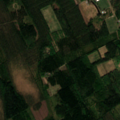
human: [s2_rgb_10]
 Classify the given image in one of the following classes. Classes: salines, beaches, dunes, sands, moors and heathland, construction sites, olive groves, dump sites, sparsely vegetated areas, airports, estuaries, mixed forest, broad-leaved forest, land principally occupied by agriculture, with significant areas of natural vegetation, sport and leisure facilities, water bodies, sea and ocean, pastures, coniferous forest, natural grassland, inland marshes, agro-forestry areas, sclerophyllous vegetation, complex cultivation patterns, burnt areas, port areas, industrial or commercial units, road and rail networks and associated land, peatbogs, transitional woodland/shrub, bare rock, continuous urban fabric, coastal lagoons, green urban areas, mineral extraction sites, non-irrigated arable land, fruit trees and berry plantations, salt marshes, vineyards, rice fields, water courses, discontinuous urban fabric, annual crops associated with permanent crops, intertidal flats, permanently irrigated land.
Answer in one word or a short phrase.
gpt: land principally occupied by agriculture, with significant areas of natural vegetation, coniferous forest, mixed forest